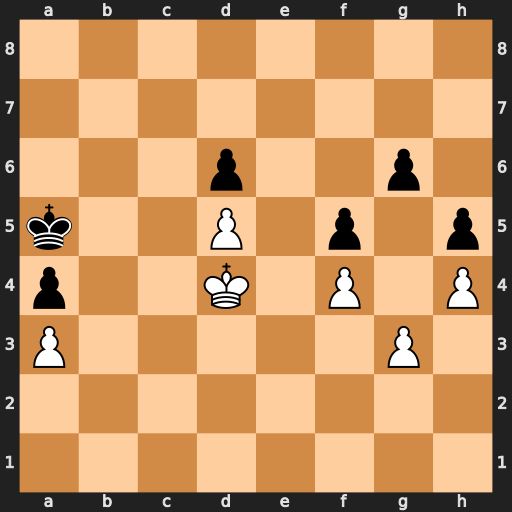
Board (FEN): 8/8/3p2p1/k2P1p1p/p2K1P1P/P5P1/8/8
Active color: w
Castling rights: -
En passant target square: -
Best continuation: Kc4 Ka6 Kb4 Kb6 Kxa4